Field crop: tomato
Growth stage: 1
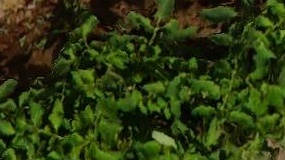
Species: tomato